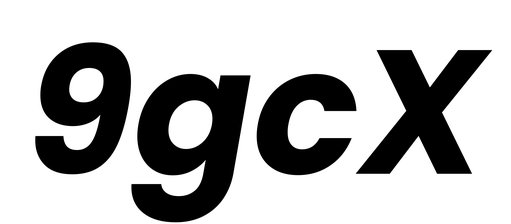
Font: Poppins-BoldItalic